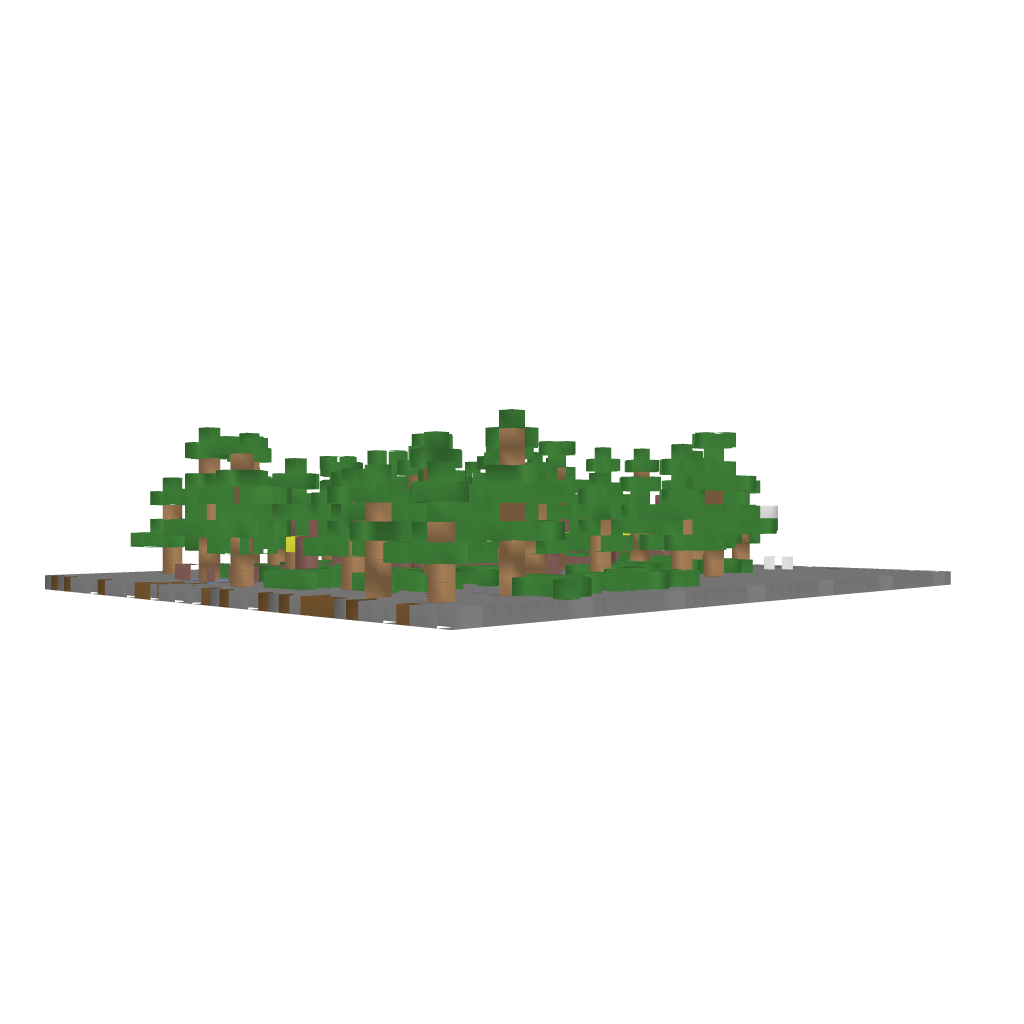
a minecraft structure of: Pathway Garden bad low quality